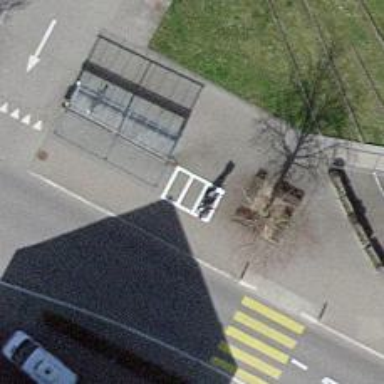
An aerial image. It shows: Motorcycle parking area.